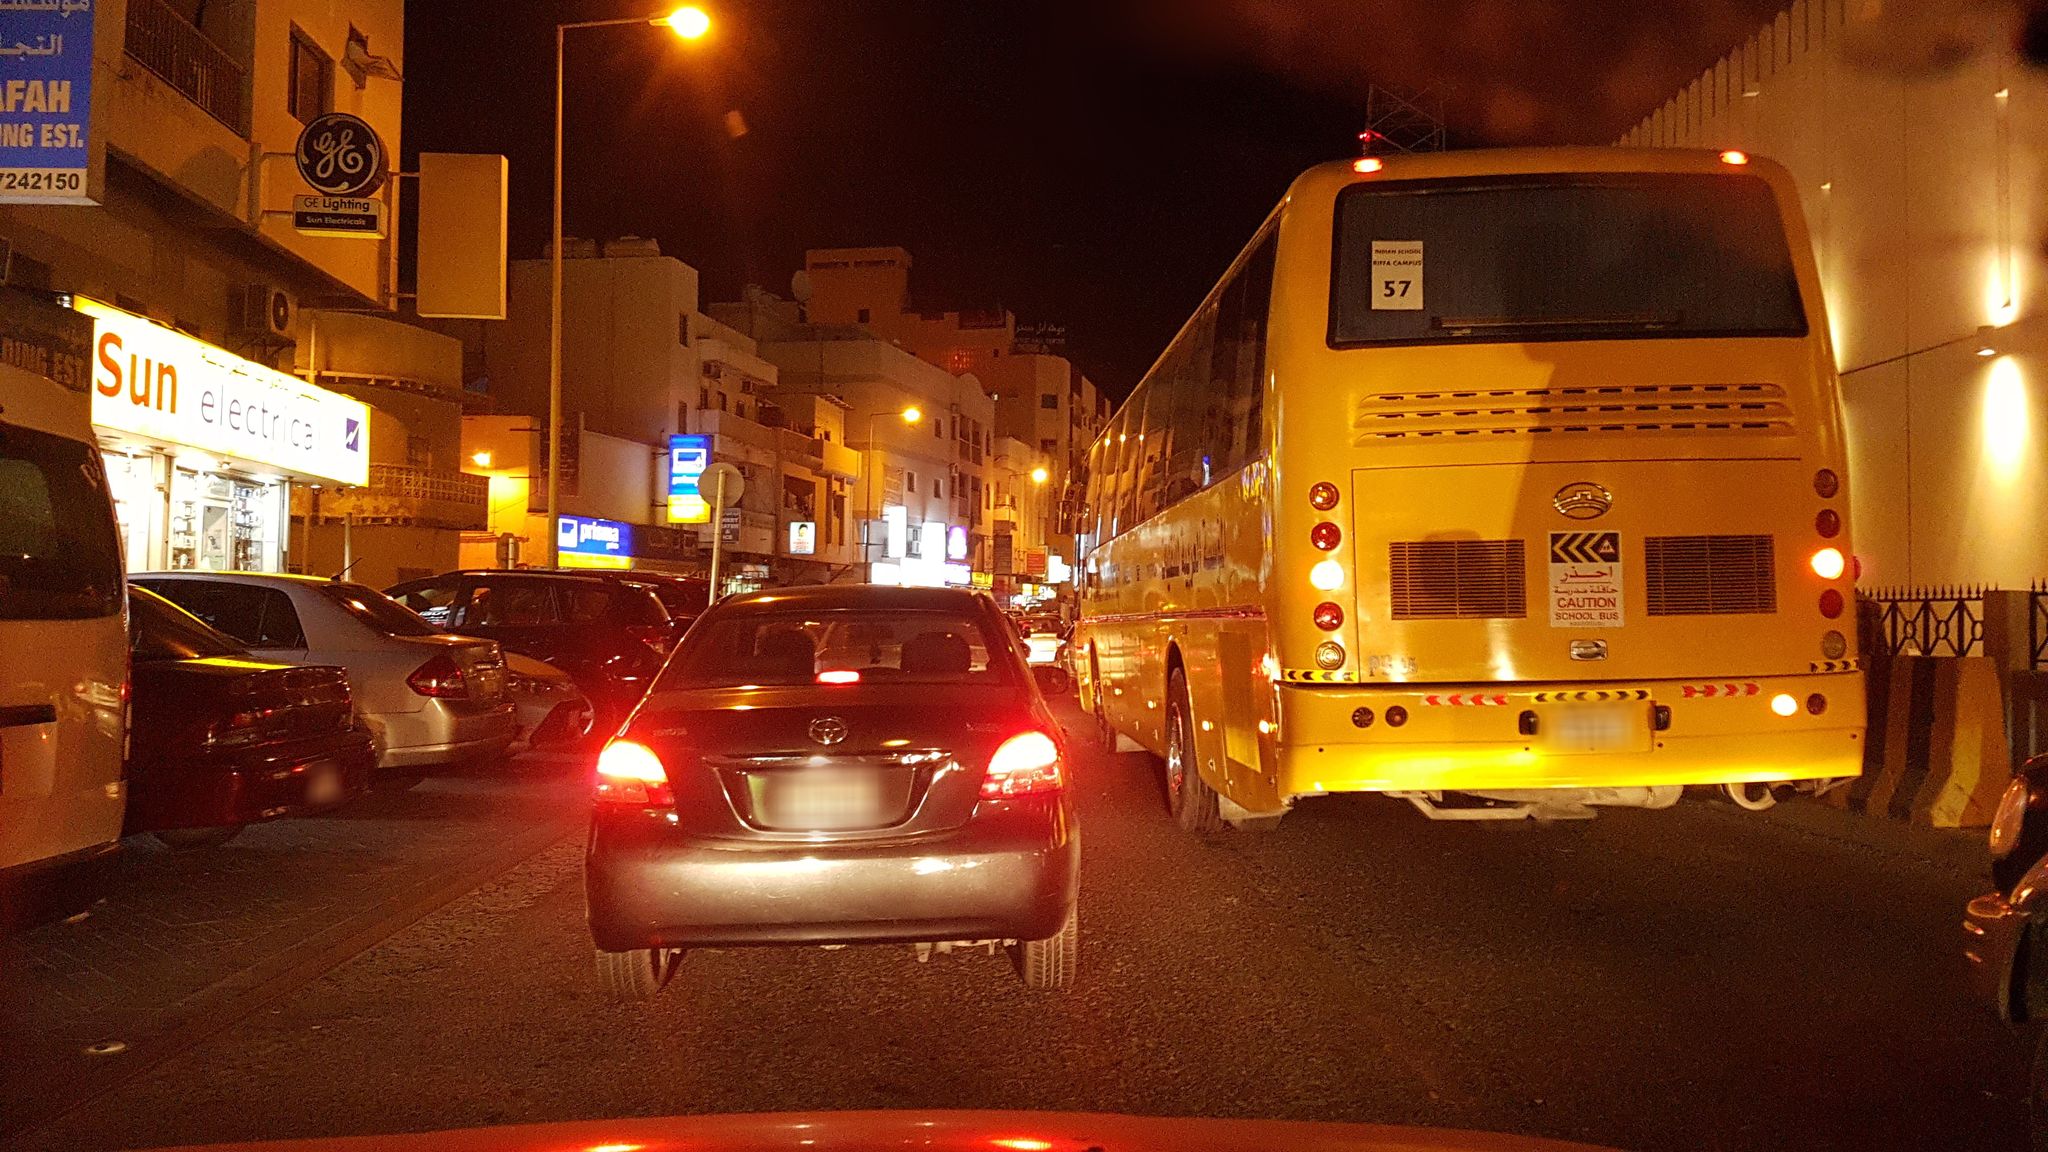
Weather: clear
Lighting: night
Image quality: slightly poor
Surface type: driving surface
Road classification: path, residential
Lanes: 1
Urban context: urban centre
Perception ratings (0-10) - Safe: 0.25, Lively: 3.44, Beautiful: 6.8, Boring: 1.17, Depressing: 3.5, Wealthy: 2.59